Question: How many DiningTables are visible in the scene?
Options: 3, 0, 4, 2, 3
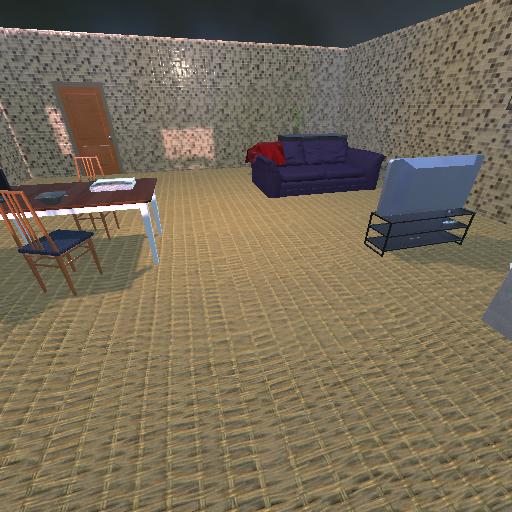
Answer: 3